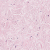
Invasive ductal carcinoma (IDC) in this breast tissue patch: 0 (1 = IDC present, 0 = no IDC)